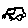
Label: car